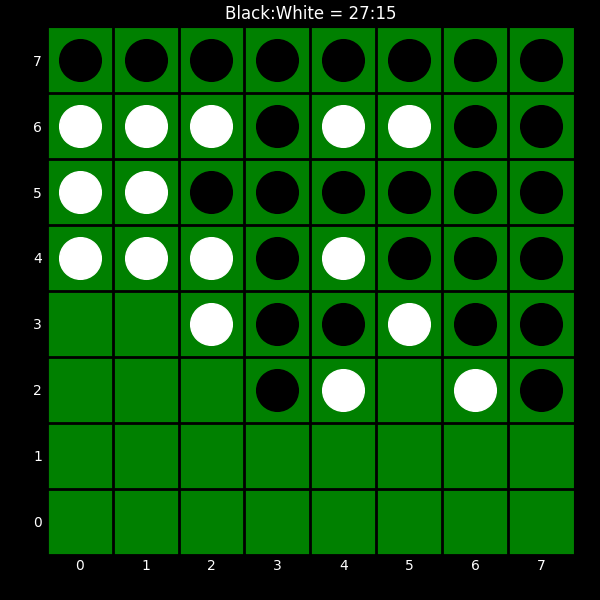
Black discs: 27
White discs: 15